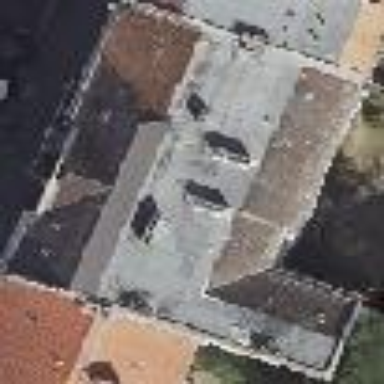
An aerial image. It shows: Charming apartments building with mansard roof design.